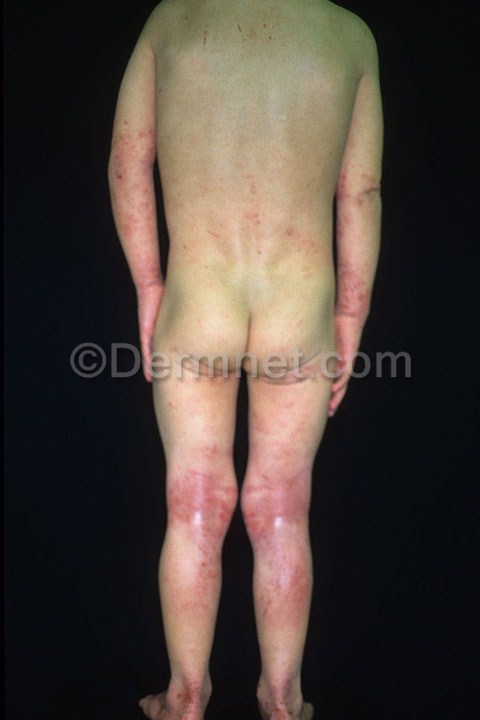
Disease: Atopic Dermatitis Photos